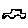
Label: car